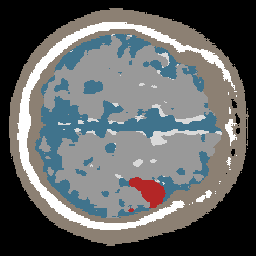
Label: lesion